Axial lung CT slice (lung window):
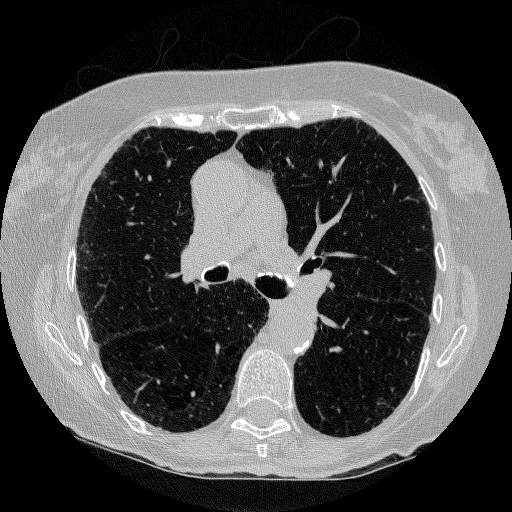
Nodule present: no